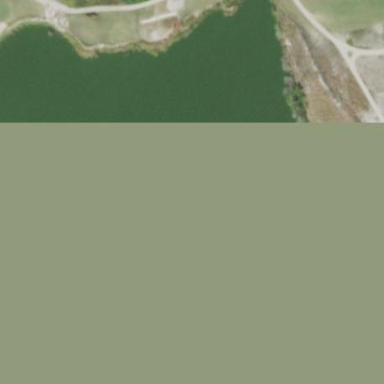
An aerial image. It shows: Picturesque scene of golf course with lateral water hazard.